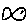
Label: fish